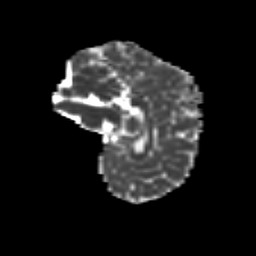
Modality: MD
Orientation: sagittal
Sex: female
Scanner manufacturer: siemens
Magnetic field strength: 3 T
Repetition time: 5 s
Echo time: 0.071 s